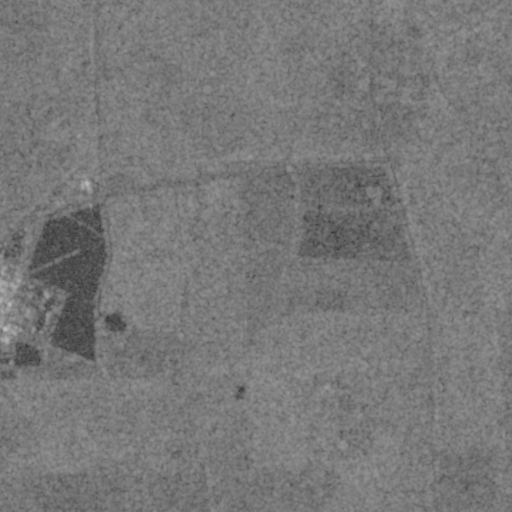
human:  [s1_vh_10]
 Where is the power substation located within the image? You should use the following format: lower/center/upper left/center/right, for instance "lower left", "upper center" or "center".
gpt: The power substation is located in the center left of the image.
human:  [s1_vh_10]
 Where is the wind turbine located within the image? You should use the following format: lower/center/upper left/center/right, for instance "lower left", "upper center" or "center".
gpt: The wind turbine is located in the center right of the image.
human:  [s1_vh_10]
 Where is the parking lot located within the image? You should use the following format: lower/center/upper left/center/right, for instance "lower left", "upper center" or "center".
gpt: There is no parking lot in the image.

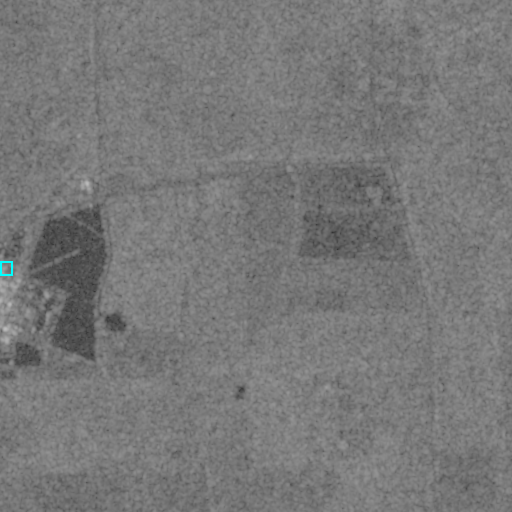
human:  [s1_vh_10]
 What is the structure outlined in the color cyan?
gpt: The structure outlined in cyan is a building.
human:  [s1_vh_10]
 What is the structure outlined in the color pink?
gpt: There is no pink outline.